Question: I want to pass the value of input tag as parameter(quantita) in href.
Should i use javascript to do this?Sorry for my english
Thanks
'''
<input type="text" id="qta_field" value="${item.value}"/><a href="updateItem?codice=${item.key.codice}&quantita=">update</a>
'''

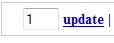
Answer: The easiest way to do it with link and without any library:
'''
<input type="text" id="qta_field" value="${item.value}"/>
<a href='' onclick="this.href='updateItem?codice=${item.key.codice}&quantita='+document.getElementById('qta_field').value">update</a>
'''